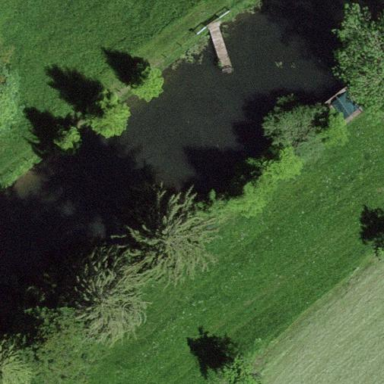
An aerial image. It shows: Serene pond surrounded by nature.